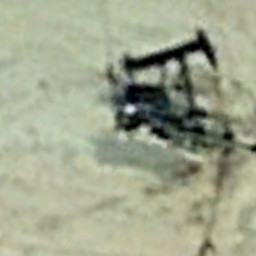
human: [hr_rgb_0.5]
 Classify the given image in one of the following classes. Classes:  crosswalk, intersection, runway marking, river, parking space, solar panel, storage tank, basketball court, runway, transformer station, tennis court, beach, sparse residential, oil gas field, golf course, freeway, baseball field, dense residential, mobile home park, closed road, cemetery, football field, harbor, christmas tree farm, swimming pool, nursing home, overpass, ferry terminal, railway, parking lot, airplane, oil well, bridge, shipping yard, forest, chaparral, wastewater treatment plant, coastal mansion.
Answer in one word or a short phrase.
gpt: oil well